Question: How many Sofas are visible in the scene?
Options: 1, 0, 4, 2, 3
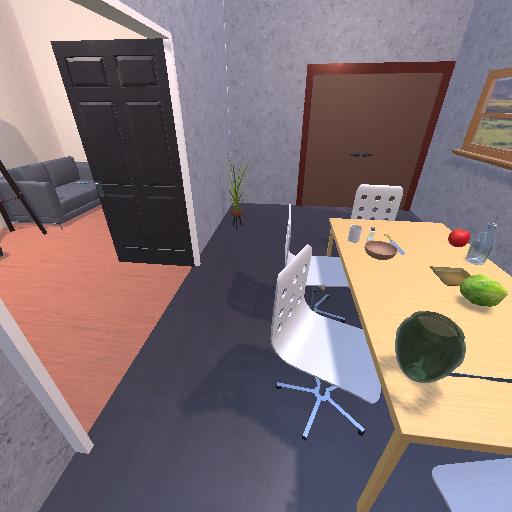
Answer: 1